Question: I'm looking for some pointers on how I can fix how my data is being visualized as a bar chart. I've created a small multiples visualization of data that appears over time. Because of the nature of the way the data was collected, the data shares certain attributes. By way of example, you can see an excerpt of the .csv below where 'group' and 'date' are repeated:
'''
group,date,totals
acid,1641,8438
acid,1641,0
acid,1641,0
beef,1641,977.85
beef,1641,0
beef,1641,0
beef,1641,164
beef,1641,5.25
bird,1641,121
bird,1641,0
bird,1641,12
bird,1641,1558
bird,1641,729
bird,1641,1680
bird,1641,0
bird,1641,343
bird,1641,3
bird,1641,2092
bird,1641,0
bird,1641,0
bird,1641,107
bird,1641,2679
bird,1641,167
bird,1641,649
boar,1641,41
boar,1641,13
cheese,1641,13
cheese,1641,22
cheese,1641,1071
cheese,1641,17195
'''
(You can see the <URL>
The problem I'm running in to is wherever a 'date' is shared, instead of summing the 'totals' column it stacks the data on top of one another. For example, see:

What I'm struggling with is having the data displayed as a single bar chart. (I have a secondary problem with the y-axis not scaling correctly). I've tried to use <URL> but I can't seem to get it with 'date'.
Here's my code, thus far:
'''
var margin = {top: 20, right: 30, bottom: 30, left: 50},
width = 400 - margin.right - margin.left,
height = 150 - margin.top - margin.bottom,
parse = d3.time.format("%Y").parse;
// scales
var x = d3.time.scale().range([0, width]),
y = d3.scale.linear().range([0, height]),
yscaled = d3.scale.linear().range([height, 0]);
// load data
d3.csv("revised.csv", function(error, data) {
// nest values by group
var groups = d3.nest()
.key(function(d) { return d.group; })
.entries(data);
// parse dates and numbers, assume values are sorted by date
// compute the maximum totals per group
groups.forEach(function(s) {
s.values.forEach(function(d) { d.date = parse(d.date); d.totals = +d.totals; });
s.maxtotals = d3.max(s.values, function(d) { return d.totals; });
});
// compute the minimum and maximum date across groups
x.domain([
d3.min(groups, function(s) { return s.values[0].date; }),
d3.max(groups, function(s) { return s.values[s.values.length - 1].date; })
]);
// y.domain([0, d3.max(data, function(d) { return d.totals; })]);
// add an SVG element for each group
var svg = d3.select("body").selectAll("g")
.data(groups)
.enter().append("svg")
.attr("width", width + margin.left + margin.right)
.attr("height", height + margin.top + margin.bottom);
var canvas_g = svg.append("g")
.attr("transform", "translate(" + margin.left + "," + margin.top + ")")
.each(function(d) {
var g = d3.select(this);
g.append("g");
// .attr("transform", "translate(" + margin.left + "," + margin.top + ")");
y.domain([0, d3.max(d.values, function(r) { return r.totals; })]);
yscaled.domain([0, d3.max(d.values, function(r) { return r.totals; })]);
// Draw the charts.
g.selectAll("rect.aevents")
.data(d.values)
.enter().append("rect")
.attr("height", function(p) {return y(p.totals)})
.attr("width", 5)
.attr("x", function(p, q) {return x(p.date)})
.attr("y", function(p) {return height - y(p.totals)})
// .on("click", function(p) {console.log(p.date)})
.attr("class", "bar");
});
// draw x axis
canvas_g.append("g")
.attr("class", "x axis")
.attr("transform", "translate(0," + height + ")")
.call(d3.svg.axis().scale(x).orient("bottom"));
// draw y axis
canvas_g.append("g")
.attr("class", "y axis")
.call(d3.svg.axis().scale(yscaled).orient("left"));
// add a small label for the group name
svg.append("text")
.attr("x", width + 40)
.attr("y", height + 15)
.attr("text-anchor", "end")
.text(function(d) { return d.key; });
});
'''
Is there a different way I should loop through the data? Or, do I need to restructure the data somehow? Thank you in advance!
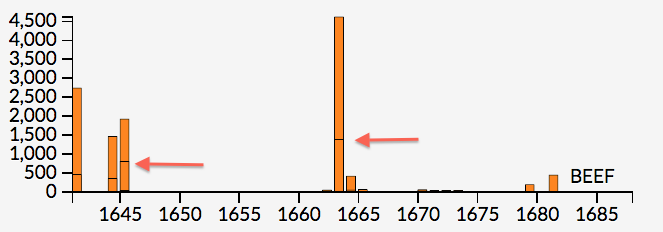
Answer: First you can read <URL>'.
For your problem, a good method can be to first nest the elements using 'd3.nest()' and then to map the groups to their desired form. Which gives:
'''
function formatData(inputData){
var array = d3.nest()
.key(function(d){return d.group})
.key(function(d){return d.date})
.entries(inputData)
.map(function(d){
var group = d.key
var values = d.values.map(function(dd){
var date = dd.key
var total = 0
dd.values.forEach(function(ddd){
total = total + ddd.totals
})
return {date:date, totals:total}
})
return {'group':group, 'values':values}
})
obj = {}
array.forEach(function(d){
obj[d.group] = d.values
})
return obj
}
'''
with 'inputData' being the data loaded using 'd3.csv()'. This way you can get the best of 'nest()' and 'map()''
If you want to draw the bar chart only for beef you can now do:
var beefData = formatData(myInput).beef
jsFiddle: <URL>